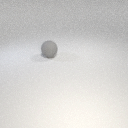
large gray rubber sphere